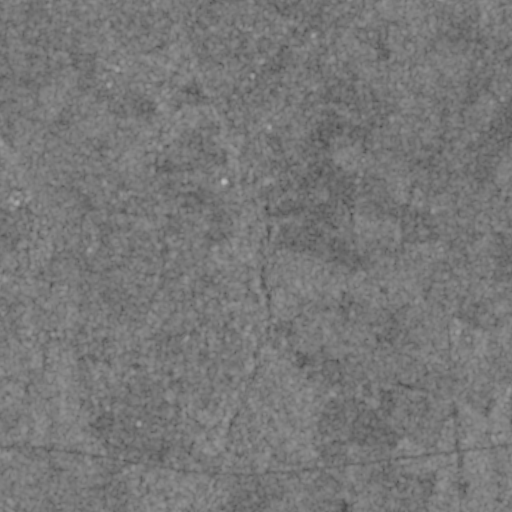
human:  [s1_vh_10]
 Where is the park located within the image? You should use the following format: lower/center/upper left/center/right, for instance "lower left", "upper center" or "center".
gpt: The park is located in the upper center of the image.
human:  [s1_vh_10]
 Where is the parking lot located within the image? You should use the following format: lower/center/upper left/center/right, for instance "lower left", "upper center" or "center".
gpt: The parking lot is located in the center of the image.
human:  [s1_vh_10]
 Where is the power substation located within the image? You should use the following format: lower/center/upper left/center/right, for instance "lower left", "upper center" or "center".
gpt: The power substation is located in the upper center of the image.
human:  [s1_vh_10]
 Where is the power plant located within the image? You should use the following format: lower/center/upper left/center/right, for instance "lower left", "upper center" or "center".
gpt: There is no power plant in the image.

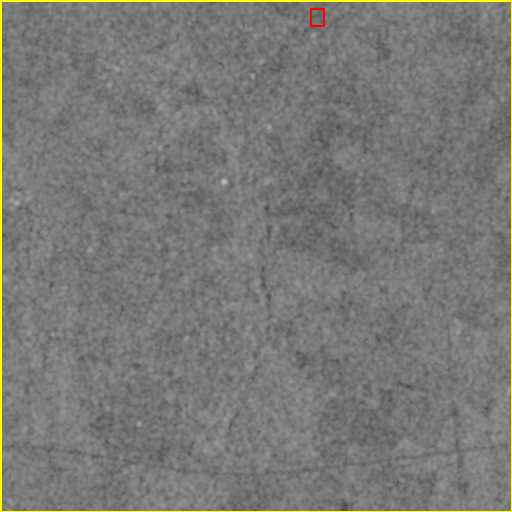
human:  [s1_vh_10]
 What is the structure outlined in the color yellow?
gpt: The structure outlined in yellow is a crop field.
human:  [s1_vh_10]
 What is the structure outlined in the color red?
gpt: The structure outlined in red is a park.
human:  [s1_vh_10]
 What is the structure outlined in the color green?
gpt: There is no green outline.